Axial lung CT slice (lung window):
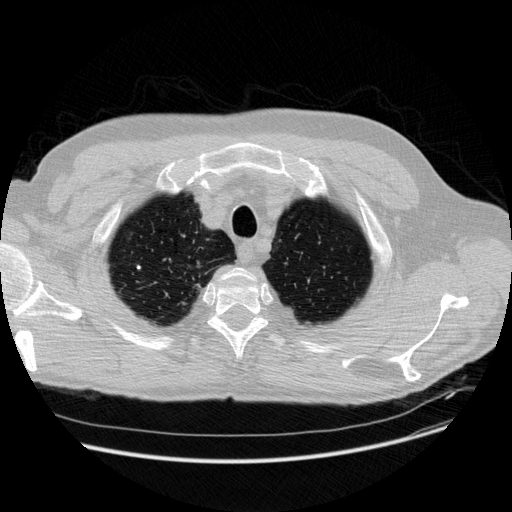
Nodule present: no